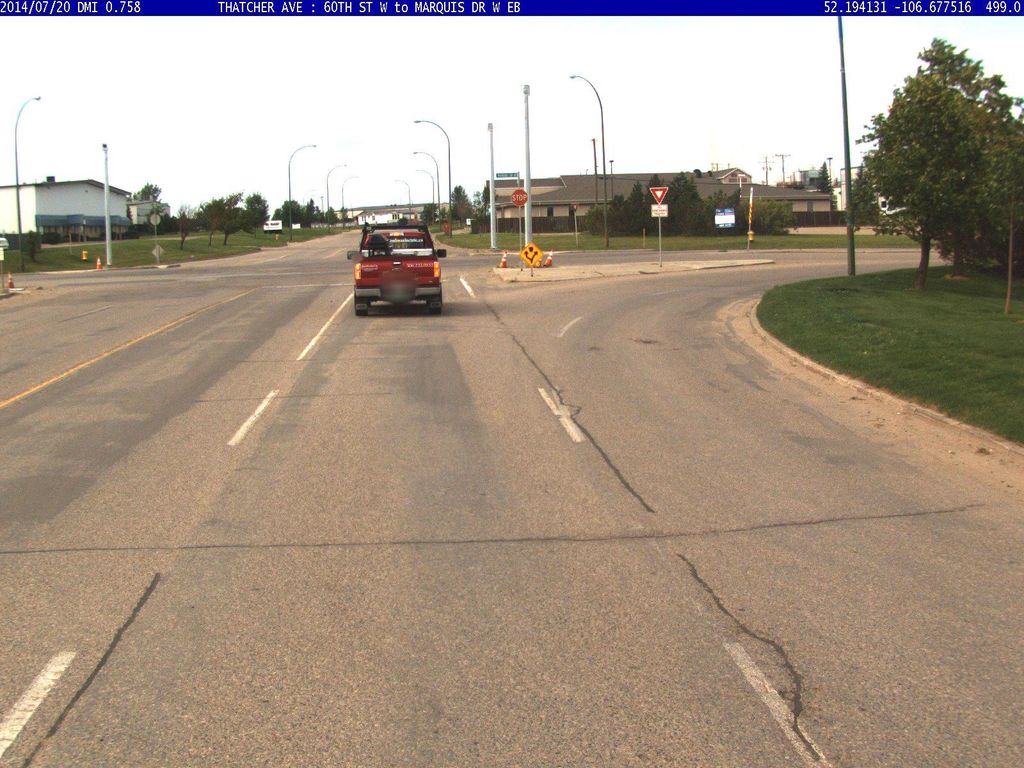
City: saskatoon